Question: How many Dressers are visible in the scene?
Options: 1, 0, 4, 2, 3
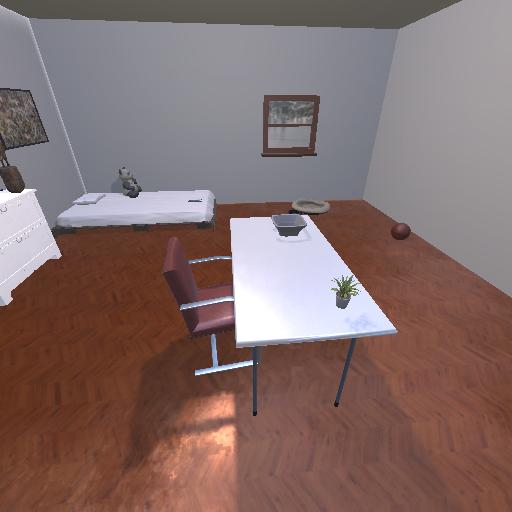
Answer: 1